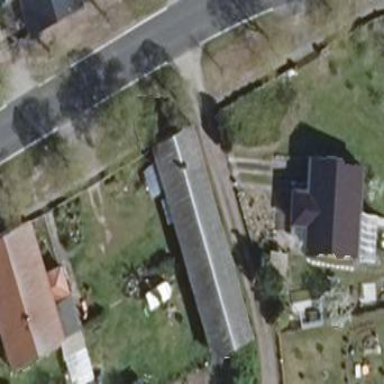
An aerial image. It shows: Building with gabled roof oriented along its structure. The roof is colored grey.